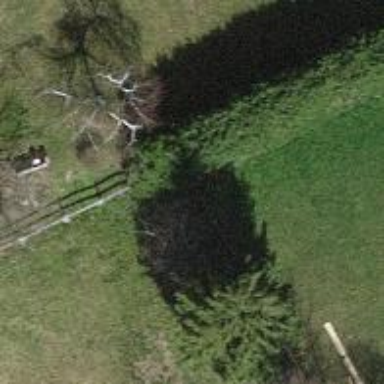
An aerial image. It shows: Hedge barrier.